Question: I'm working on a web application and have the issue with layout.
Here is the expected design, which consists of 3 major parts:
- - -

It is pretty easy to implement this design using CSS Flexbox.
'''
html, body, article {
height: 100%;
margin: 0;
color: white;
}
.article {
display: flex;
flex-direction: column;
}
.article-header {
background-color: orange;
}
.article-footer {
background-color: green;
}
.article-content {
flex-grow: 1;
background-color: CornflowerBlue;
}
'''
'''
<article class="article">
<header class="article-header">Header</header>
<div class="article-content">Article Content</div>
<footer class="article-footer">Footer</footer>
</article>
'''
However, in the real application HTML elements nesting is much deeper and sometimes not under control (given using 3rd party components or transclusion within Angular/React)
Therefore, HTML usually looks like this:
'''
html, body, article {
height: 100%;
margin: 0;
}
.article {
display: flex;
flex-direction: column;
}
.article-header {
background-color: orange;
}
.article-footer {
background-color: green;
}
.article-wrapper {
flex-grow: 1;
}
.article-content {
flex-grow: 1;
background-color: CornflowerBlue;
}
'''
'''
<article class="article">
<header class="article-header">Header</header>
<div class="article-wrapper">
<div>
<div>
<div class="article-content">
Article Content.
Can I fit all available height?
</div>
</div>
</div>
</div>
<footer class="article-footer">Footer</footer>
</article>
'''
It seems that in this case only one way to make fit all available height is to add these styles to each container down the way from to :
'''
display: flex;
flex-direction: column;
flex-grow: 1;
'''
But, as I mentioned, it is quite problematic since sometimes nesting is rather deep or container elements are generated by 3rd party components.
Please, let me know if there are better ways to achieve the required design.
Thank you in advance!
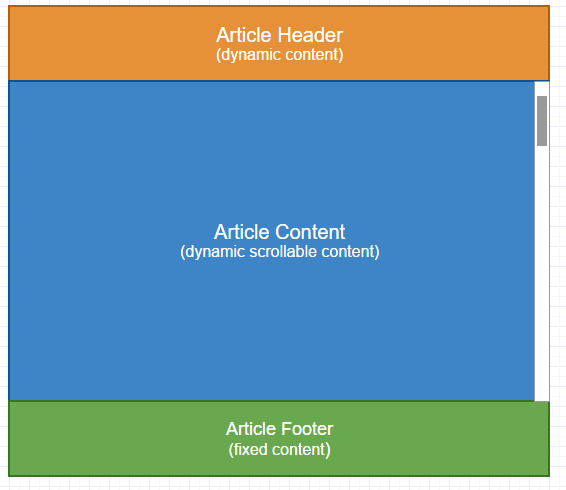
Answer: It is only the direct children of a flex container that becomes flex item, and as such can apply the property 'flex-grow: 1'.
So for this to work you need to give the 'article-wrapper' and its 'div' descendants down to 'article-content' flex properties too, where all 3 need to be both a flex container and a flex item.
'''
.article-wrapper,
.article-wrapper > div,
.article-wrapper > div > div {
flex-grow: 1;
display: flex;
flex-direction: column;
}
'''
Simply put, '.article-wrapper' is flex container to the first 'div', the first 'div' will be flex item to '.article-wrapper' but also flex container to the second 'div', and so on.
'article-content''overflow: auto''wrapper-content'
Sample snippet
'''
html, body, article {
height: 100%;
margin: 0;
}
.article {
display: flex;
flex-direction: column;
}
.article-header {
background-color: orange;
}
.article-footer {
background-color: green;
}
.article-wrapper {
overflow: auto;
}
.article-wrapper,
.article-wrapper > div,
.article-wrapper > div > div {
flex-grow: 1;
display: flex;
flex-direction: column;
}
.article-content {
flex-grow: 1;
background-color: CornflowerBlue;
}
'''
'''
<article class="article">
<header class="article-header">Header</header>
<div class="article-wrapper">
<div>
<div>
<div class="article-content">
Article Content.
Can I fit all available height?
<br><br>
Scroll overflowed content<br><br>
Scroll overflowed content<br><br>
Scroll overflowed content<br><br>
Scroll overflowed content<br><br>
Scroll overflowed content<br><br>
Scroll overflowed content<br><br>
Scroll overflowed content<br><br>
Scroll overflowed content<br><br>
Scroll overflowed content<br><br>
Scroll overflowed content<br><br>
Scroll overflowed content<br><br>
Scroll overflowed content<br><br>
Scroll overflowed content<br><br>
Scroll overflowed content<br><br>
Scroll overflowed content<br><br>
</div>
</div>
</div>
</div>
<footer class="article-footer">Footer</footer>
</article>
'''